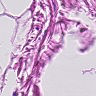
Metastatic tissue present: no